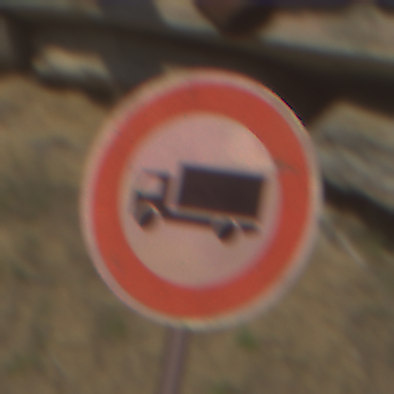
Verkehrszeichen: VerbotFuerKraftfahrzeugeUeberDreiKommaFuenfTonnen
Umgebung: Outdoor, Suburban
Tageszeit: MorningAfternoon
Wetter: Clear
Licht: Natural
Jahreszeit: NotSpecified
Kontrast: HighContrast